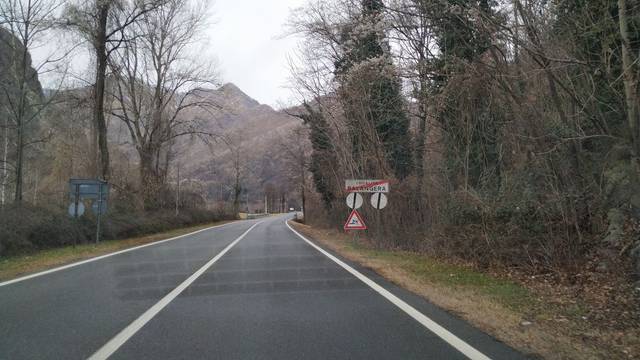
Region: Italy
Coordinates: 45.825, 8.21